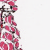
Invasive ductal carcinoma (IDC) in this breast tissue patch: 0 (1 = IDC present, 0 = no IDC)